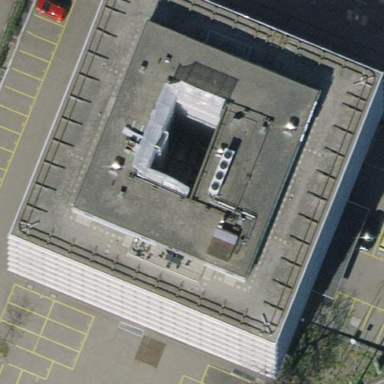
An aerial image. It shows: Commercial building.